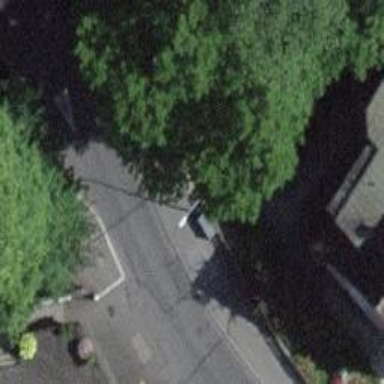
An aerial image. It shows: Kerb barrier.